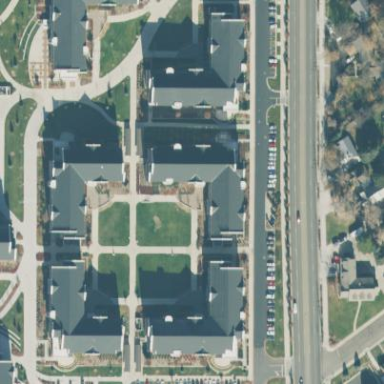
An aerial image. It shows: Dormitory building.